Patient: sex M, age 64
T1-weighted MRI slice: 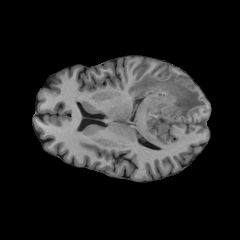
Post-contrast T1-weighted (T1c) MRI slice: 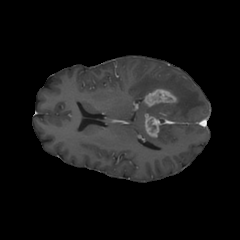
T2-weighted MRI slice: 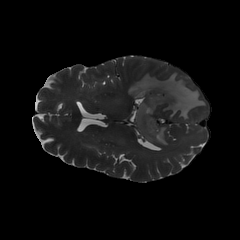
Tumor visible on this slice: yes
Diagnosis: Glioblastoma, IDH-wildtype
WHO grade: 4